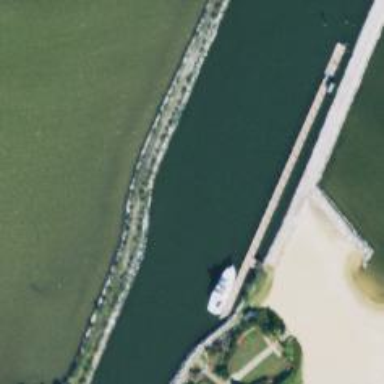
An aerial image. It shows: Breakwater structure.